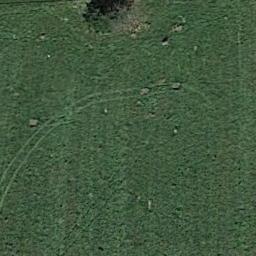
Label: meadow